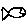
Label: fish